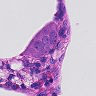
Metastatic tissue present: yes